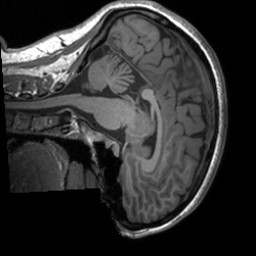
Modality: T1w
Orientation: sagittal
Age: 25
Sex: female
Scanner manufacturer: siemens
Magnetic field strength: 3 T
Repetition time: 1.9 s
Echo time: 0.00226 s